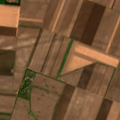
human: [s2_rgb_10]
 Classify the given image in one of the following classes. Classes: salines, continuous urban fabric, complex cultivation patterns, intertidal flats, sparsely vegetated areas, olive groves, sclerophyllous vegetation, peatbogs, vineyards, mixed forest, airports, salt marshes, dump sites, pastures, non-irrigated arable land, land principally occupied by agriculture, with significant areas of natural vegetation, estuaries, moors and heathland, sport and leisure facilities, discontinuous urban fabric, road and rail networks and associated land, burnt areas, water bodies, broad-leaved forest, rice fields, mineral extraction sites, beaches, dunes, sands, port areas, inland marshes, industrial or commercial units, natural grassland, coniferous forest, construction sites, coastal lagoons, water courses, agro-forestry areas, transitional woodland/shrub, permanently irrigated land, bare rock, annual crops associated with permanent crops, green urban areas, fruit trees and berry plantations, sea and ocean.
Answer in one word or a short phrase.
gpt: non-irrigated arable land, complex cultivation patterns